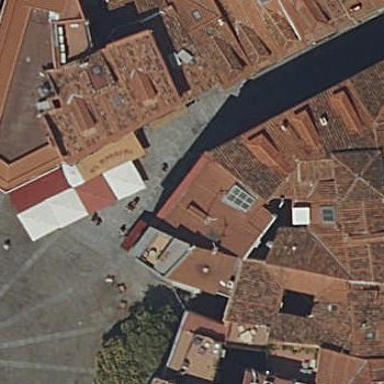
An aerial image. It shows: Building with brown roof.